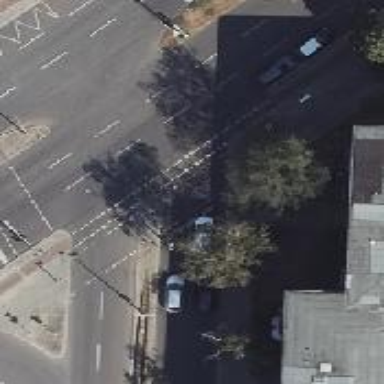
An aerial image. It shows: Footway that serves as traffic island.